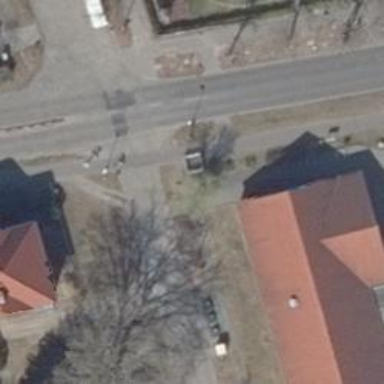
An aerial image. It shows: Residential road with concrete surface.